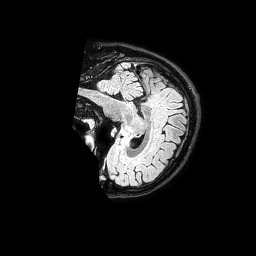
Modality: FLAIR
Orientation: sagittal
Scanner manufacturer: philips
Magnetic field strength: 1.5 T
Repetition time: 4.8 s
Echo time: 0.3 s